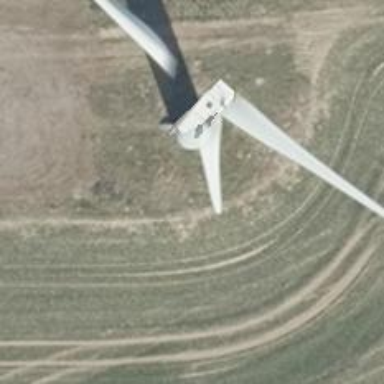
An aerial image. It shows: Wind turbine generator made by Vestas. The generator utilizes wind as its power source and belongs to the horizontal axis type.